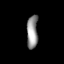
Tissue: prostate
Cell type: B cells
Senescence score: 0.3079
Nuclear area (px): 364
Mean DAPI intensity: 147.206